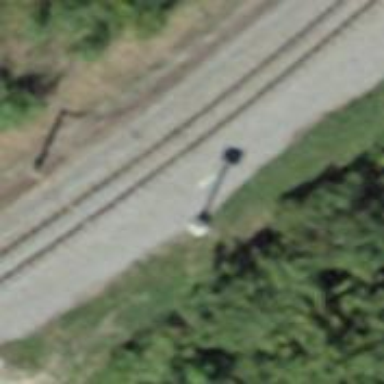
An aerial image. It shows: Railway signal.